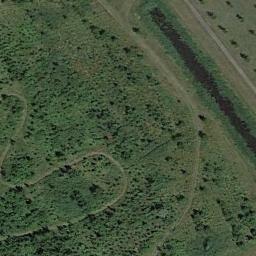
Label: meadow